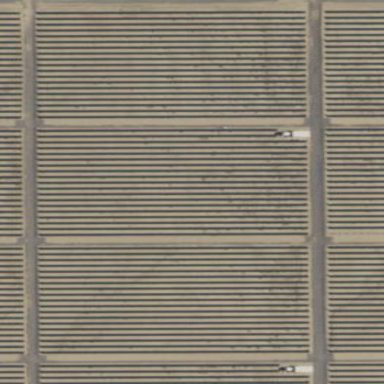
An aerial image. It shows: Solar power generator utilizing photovoltaic panels.